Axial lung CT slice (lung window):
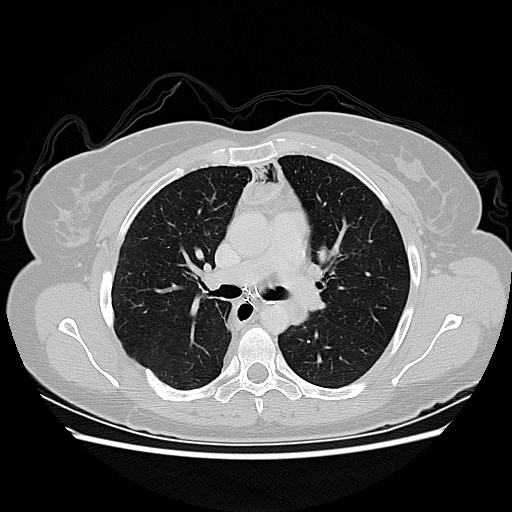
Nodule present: no